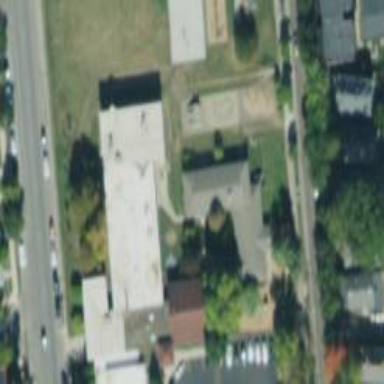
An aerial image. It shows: School.